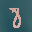
Label: 8